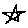
Label: star